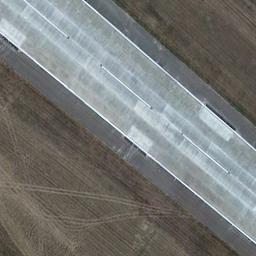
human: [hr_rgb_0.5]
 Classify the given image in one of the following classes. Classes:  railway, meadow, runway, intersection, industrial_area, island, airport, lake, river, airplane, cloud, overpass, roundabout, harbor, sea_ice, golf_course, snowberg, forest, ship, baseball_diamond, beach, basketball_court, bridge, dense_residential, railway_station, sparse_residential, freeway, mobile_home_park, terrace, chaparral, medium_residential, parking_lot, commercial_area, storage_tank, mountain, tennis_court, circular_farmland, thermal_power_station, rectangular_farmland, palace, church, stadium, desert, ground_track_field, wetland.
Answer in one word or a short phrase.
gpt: runway